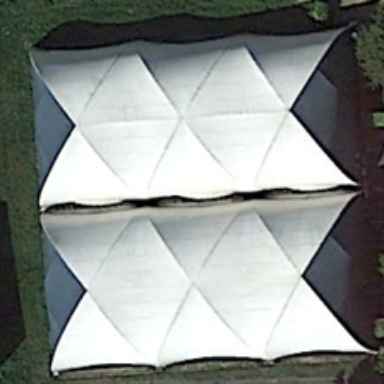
Several green trees and green meadows are around two white rectangle buildings .